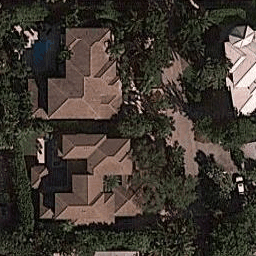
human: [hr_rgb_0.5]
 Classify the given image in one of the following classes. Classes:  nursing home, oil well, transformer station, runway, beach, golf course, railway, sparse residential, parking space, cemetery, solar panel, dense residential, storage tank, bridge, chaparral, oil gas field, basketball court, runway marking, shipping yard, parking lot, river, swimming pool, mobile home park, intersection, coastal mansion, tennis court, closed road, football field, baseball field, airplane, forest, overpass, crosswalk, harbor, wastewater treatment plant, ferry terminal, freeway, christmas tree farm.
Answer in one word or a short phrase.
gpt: coastal mansion